Field crop: maize
Growth stage: 2
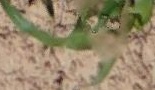
Species: maize